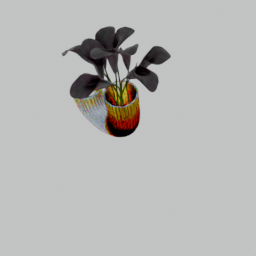
Label: decoration